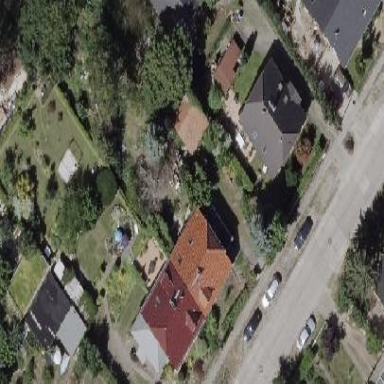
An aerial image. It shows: Half-hipped roof semidetached house.